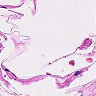
Metastatic tissue present: no